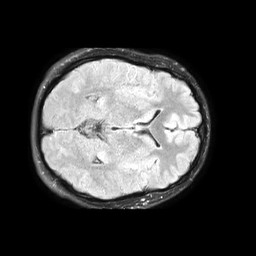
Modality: FLAIR
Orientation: axial
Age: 27
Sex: male
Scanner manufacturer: philips
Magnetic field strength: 1.5 T
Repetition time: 6 s
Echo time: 0.1009 s